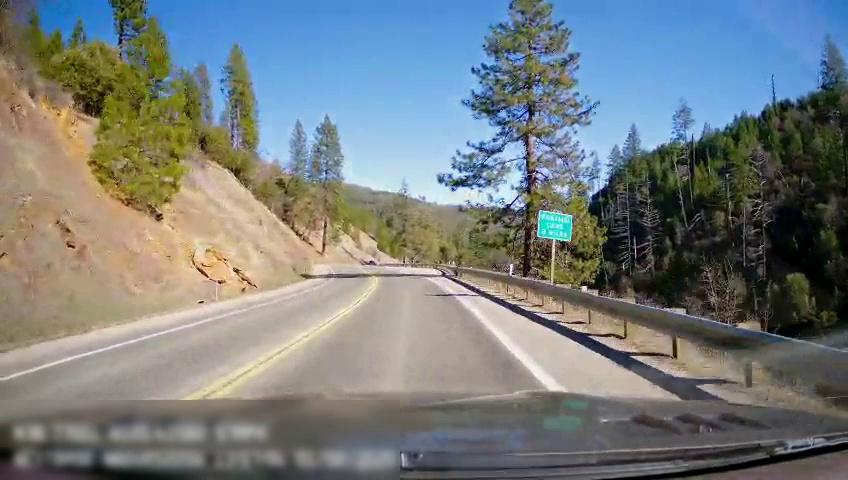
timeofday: Day
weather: Sunny
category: Drivable Space
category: Drivable Space
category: Lanes | Opposite Lane
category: Lanes | Current Lane
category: Lanes | Opposite Lane
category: Lanes | Current Lane
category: Traffic | Signs